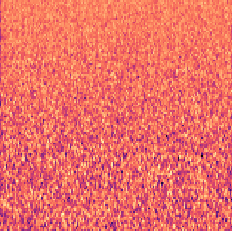
Sound class: Sea waves